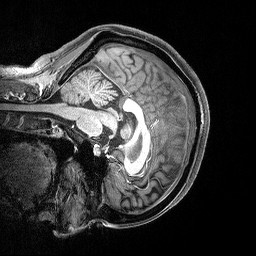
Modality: T1w
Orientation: sagittal
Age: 33
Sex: male
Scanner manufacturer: siemens
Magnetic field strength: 3 T
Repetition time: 2.3 s
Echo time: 0.00298 s